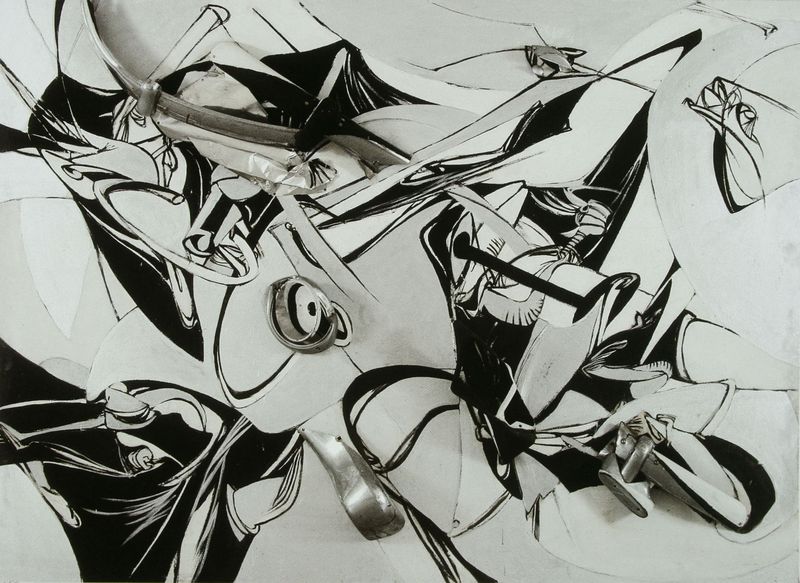
Titel: Antiobjekt
Künstler: Gruppe "Geflecht"
Standort: Feldafing
Institution: Sammlung Niggl
Schlagwörter: kopf, weiß, kubismus, bewegung, grau, schmuck, schwarz, zeichnung, blick, gürtel, tier, augen, silber, spiegel, auge, rund, bewegt, relief, papier, abstrakt, modern, formen, grafik, linien, auto, material, wild, widerschein, glanz, pupillen, ornamente, metall, nägel, ring, collage, foto, kurven, eisen, tusche, schwein, dose, linie, oberfläche, form, schwarzweiss, comic, hässlich, entwurf, tinte, diagonal, wesen, diagonale, schlieren, stahl, chrom, design, blech, installation, verzerrt, mischtechnik, silbr, aufgeklebt, chrome, comik, karto, parabolisch, widerschei